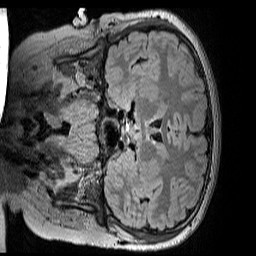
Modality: FLAIR
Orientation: coronal
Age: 10
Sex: male
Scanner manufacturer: siemens
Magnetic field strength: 3 T
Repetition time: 5 s
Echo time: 0.388 s